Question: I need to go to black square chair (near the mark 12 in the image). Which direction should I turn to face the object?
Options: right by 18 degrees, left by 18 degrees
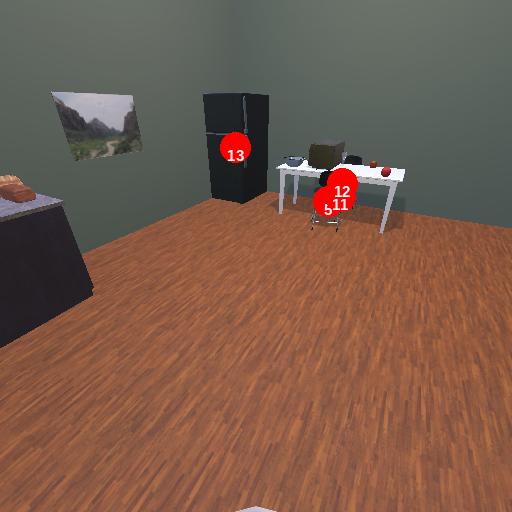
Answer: right by 18 degrees